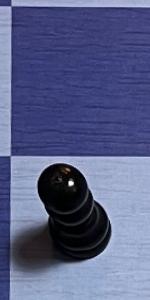
Label: Pawn_Black